Question:
In an attempt to learn responsive web design, I am teaching myself how to design with bootstrap. I have created a basic grid; the code for the grid is shown below.
HTML:
'''
<div class="row">
<div class="span6 red01">span6</div>
<div class="span6 green01">span6</div>
</div>
'''
CSS:
'''
body { padding: 0px; }
.red01 { background: #ff0000; }
.green01 { background: #00ff00; }
'''
I can see the two divs on my web page, but my problem is with how they are aligned. I'd like to align them horizontally across my laptop's screen. I've tried fiddling with this, but can't get it to work. Could anyone please lend their expertise?
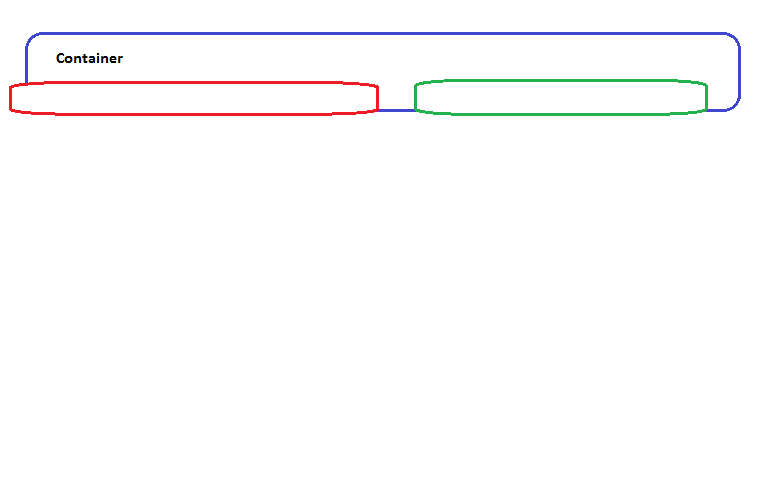
Answer: Please check this <URL>
See the result here <URL>
'''
<div class="container">
<div class="row">
<div class="span12">
<h1>Bootstrap 12 col spanning full page</h1>
</div>
<div class="span6">
<p> Paragraph test col1</p>
</div>
<div class="span6">
<p> Paragraph test col2.</p>
</div>
</div>
</div>
'''
'.container class' -> Its a wrapper with fixed width , predefined in bootstrap.css .
'.container-fluid' -> which is fluid wrapper
'.row' --> This class is built to contain a row of columns. Each new row creates a new zone for laying out columns as desired.